You are looking at the wavelet scalogram of a bearing's acceleration signal. Classify the bearing condition as one of: normal, inner_race, outer_race, ball.
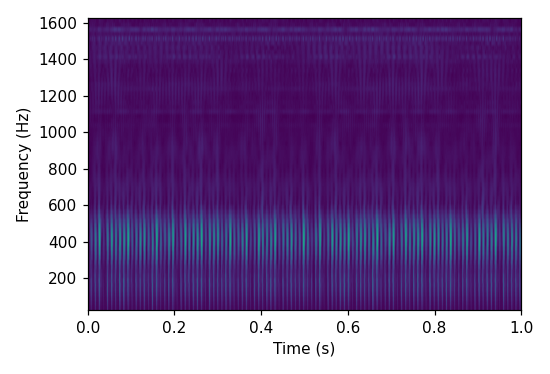
Answer: outer_race